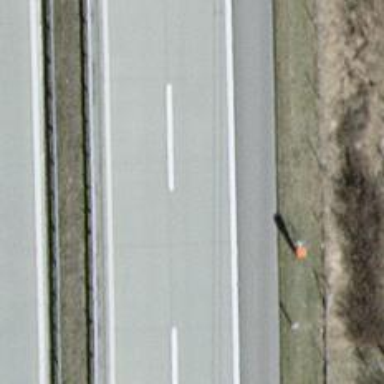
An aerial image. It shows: Asphalt motorway.